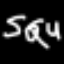
Label: squiggle